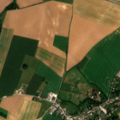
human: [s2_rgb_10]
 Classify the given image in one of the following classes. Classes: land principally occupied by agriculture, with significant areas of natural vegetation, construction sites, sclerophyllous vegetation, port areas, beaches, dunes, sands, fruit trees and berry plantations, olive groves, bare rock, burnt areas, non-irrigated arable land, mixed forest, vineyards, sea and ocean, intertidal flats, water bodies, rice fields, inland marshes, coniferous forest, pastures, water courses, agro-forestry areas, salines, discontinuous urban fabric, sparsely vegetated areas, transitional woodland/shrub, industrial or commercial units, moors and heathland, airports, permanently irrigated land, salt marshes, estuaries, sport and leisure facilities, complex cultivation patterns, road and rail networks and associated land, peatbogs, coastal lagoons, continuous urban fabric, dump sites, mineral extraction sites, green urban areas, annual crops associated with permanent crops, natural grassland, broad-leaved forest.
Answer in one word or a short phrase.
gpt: discontinuous urban fabric, non-irrigated arable land, pastures, land principally occupied by agriculture, with significant areas of natural vegetation